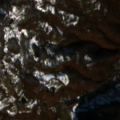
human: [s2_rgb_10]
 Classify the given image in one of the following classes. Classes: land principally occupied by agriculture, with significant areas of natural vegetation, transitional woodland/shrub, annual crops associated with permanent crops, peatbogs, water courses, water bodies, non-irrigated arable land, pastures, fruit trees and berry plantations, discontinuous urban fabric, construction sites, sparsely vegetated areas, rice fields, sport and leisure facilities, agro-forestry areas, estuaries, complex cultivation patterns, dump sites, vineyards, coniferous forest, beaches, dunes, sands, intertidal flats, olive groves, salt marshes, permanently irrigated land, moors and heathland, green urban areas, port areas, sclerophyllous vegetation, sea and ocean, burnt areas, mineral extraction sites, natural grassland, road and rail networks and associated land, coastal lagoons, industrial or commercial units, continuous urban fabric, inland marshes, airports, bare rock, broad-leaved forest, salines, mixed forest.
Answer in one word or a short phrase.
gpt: complex cultivation patterns, land principally occupied by agriculture, with significant areas of natural vegetation, broad-leaved forest